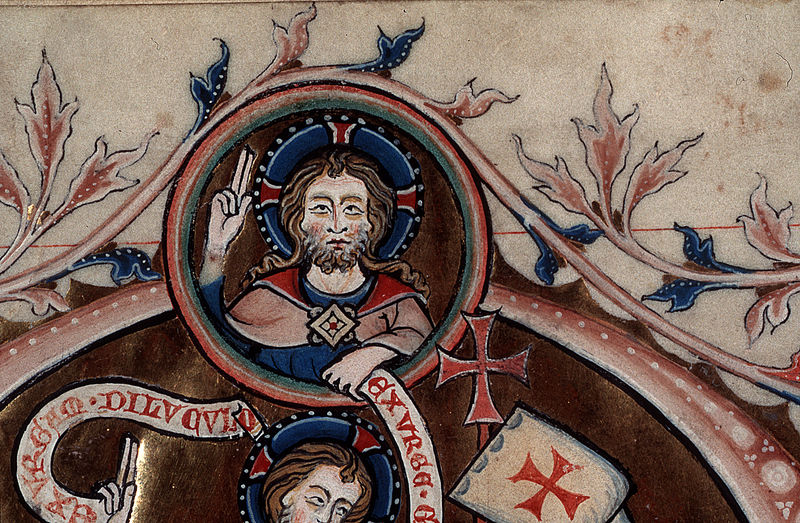
Titel: Codex Gisle
Institution: Osnabrück, Diözesanarchiv
Schlagwörter: blau, blätter, gemälde, gott, mann, blumen, braun, finger, nase, stirn, symbol, rot, beige, malerei, muster, ornament, bart, augen, bild, hände, kirche, gold, pflanze, rosa, kreis, tondo, schrift, fahne, farben, detail, gründ, glaube, kreuz, religion, ranke, fragment, heiligenschein, christus, jesus, heiliger, kreuzzug, heilig, gläubig, friede, latein, spruchband, schriftband, katholisch, buchmalerei, fibel, evangelisten, heilsgeschichte, mitelalter, schwurhand, fräske